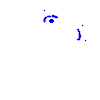
Particle: pion